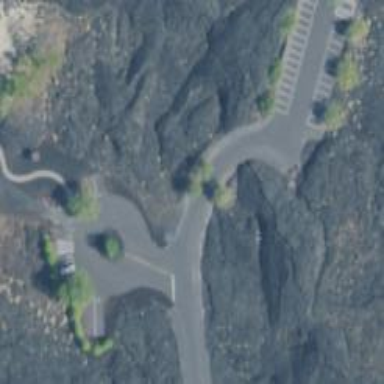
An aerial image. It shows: Asphalt road designated for service vehicles.